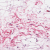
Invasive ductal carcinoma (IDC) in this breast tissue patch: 0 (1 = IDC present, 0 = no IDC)